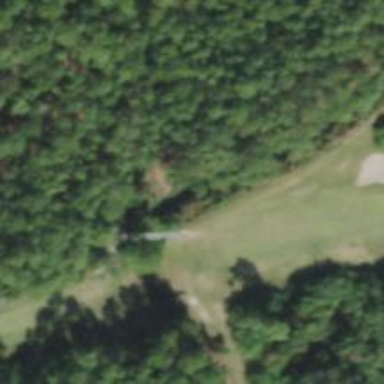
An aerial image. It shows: Path bridge used as golf cartpath.